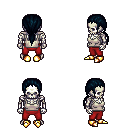
a pixel art fantasy rpg character, male body template, skeleton, white pirate shirt, red pants, raven ponytail hairstyle, gold boots, four views (front, back, left, right), 2x2 character sprite sheet, small pixel art, hard edges, no anti-aliasing